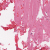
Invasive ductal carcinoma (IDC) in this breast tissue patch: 0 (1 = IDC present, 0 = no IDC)